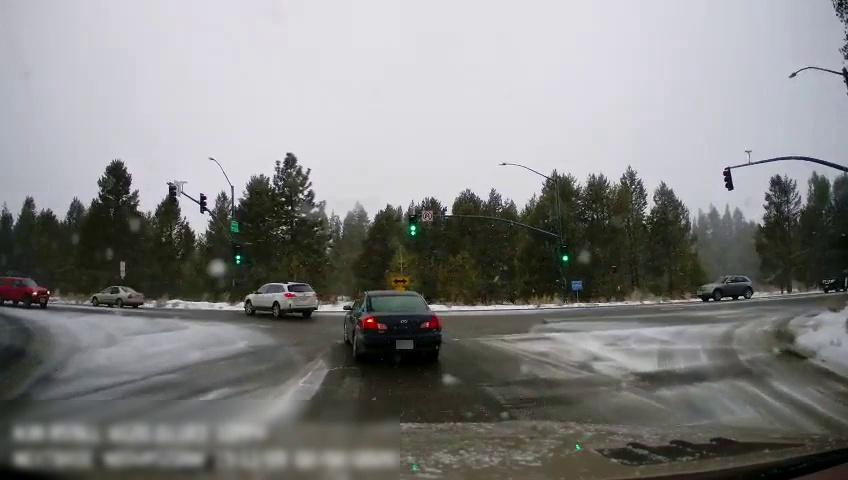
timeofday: Day
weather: Snowy
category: Drivable Space
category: Vehicles | Car
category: Vehicles | SUV
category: Vehicles | Car
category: Vehicles | SUV
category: Vehicles | SUV
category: Vehicles | SUV
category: Traffic | Lights
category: Traffic | Lights
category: Traffic | Lights
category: Traffic | Lights
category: Traffic | Signs
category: Traffic | Lights
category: Traffic | Lights
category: Traffic | Signs
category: Traffic | Signs
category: Traffic | Signs
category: Traffic | Signs